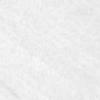
Label: no_change